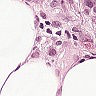
Metastatic tissue present: yes